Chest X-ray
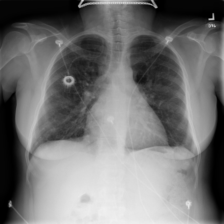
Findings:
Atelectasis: negative
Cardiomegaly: negative
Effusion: negative
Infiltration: negative
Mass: negative
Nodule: negative
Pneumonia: negative
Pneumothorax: negative
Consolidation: negative
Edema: negative
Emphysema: negative
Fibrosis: negative
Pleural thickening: negative
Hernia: negative